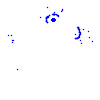
Particle: kaon